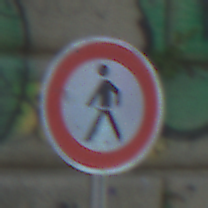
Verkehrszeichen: VerbotFussgaenger
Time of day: Midday
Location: Outdoor (Urban)
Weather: Clear
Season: NotSpecified
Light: Natural